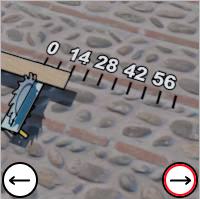
Task: length
Answer: 14
First scale value: 14.0